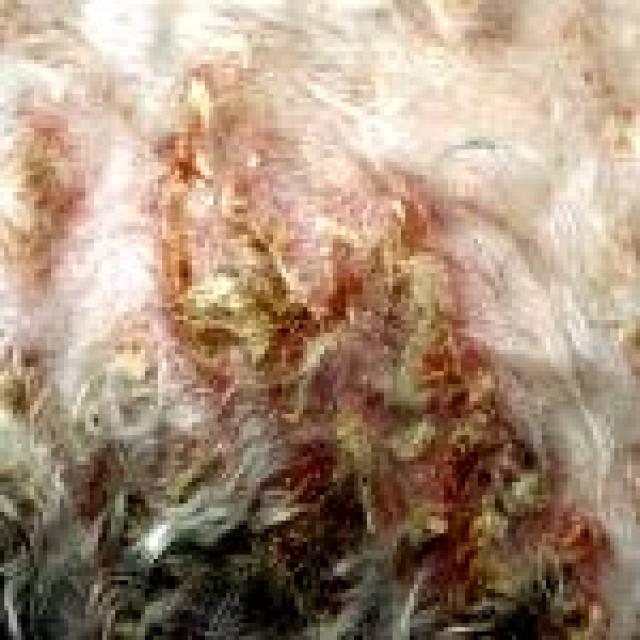
Canine fungal skin infection — characterized by alopecia, scaling, crusting, and circular lesions. Common agents include Malassezia and Candida species.